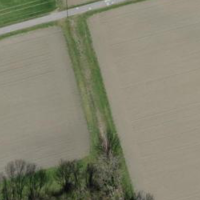
EUNIS habitat code: 52
Species observed at this site:
Apis mellifera
Aythya fuligula
Tachybaptus ruficollis
Podiceps cristatus